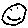
Label: smiley face